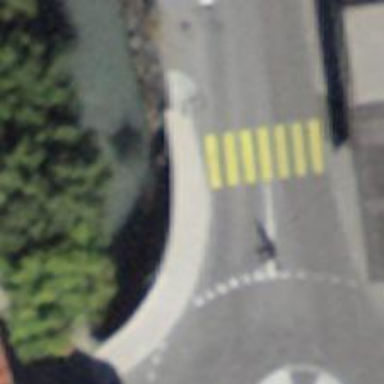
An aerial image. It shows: Sidewalk.